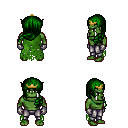
a pixel art fantasy rpg character, male body template, orc, green skin, green tattered cape, metal pants, green left-swept hairstyle, gold tiara, metal gloves, four views (front, back, left, right), 2x2 character sprite sheet, small pixel art, hard edges, no anti-aliasing